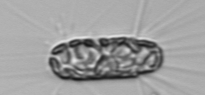
Label: Corethron_hystrix